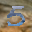
Label: 5